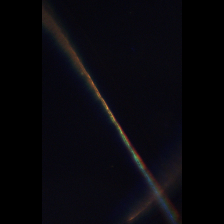
Taxon: Psuedo-nitzschia
Group: Diatoms